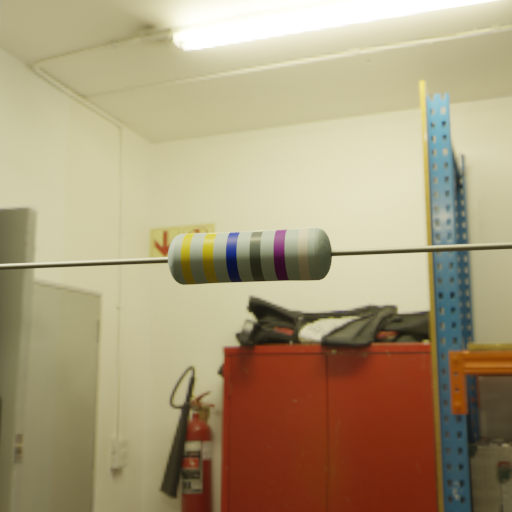
Resistor colour bands (in order): yellow, yellow, blue, gray, violet, white